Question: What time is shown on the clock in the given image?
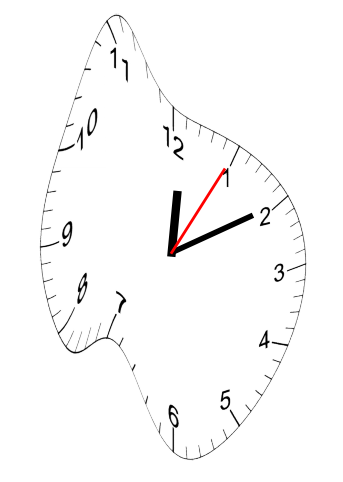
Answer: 12:10:05